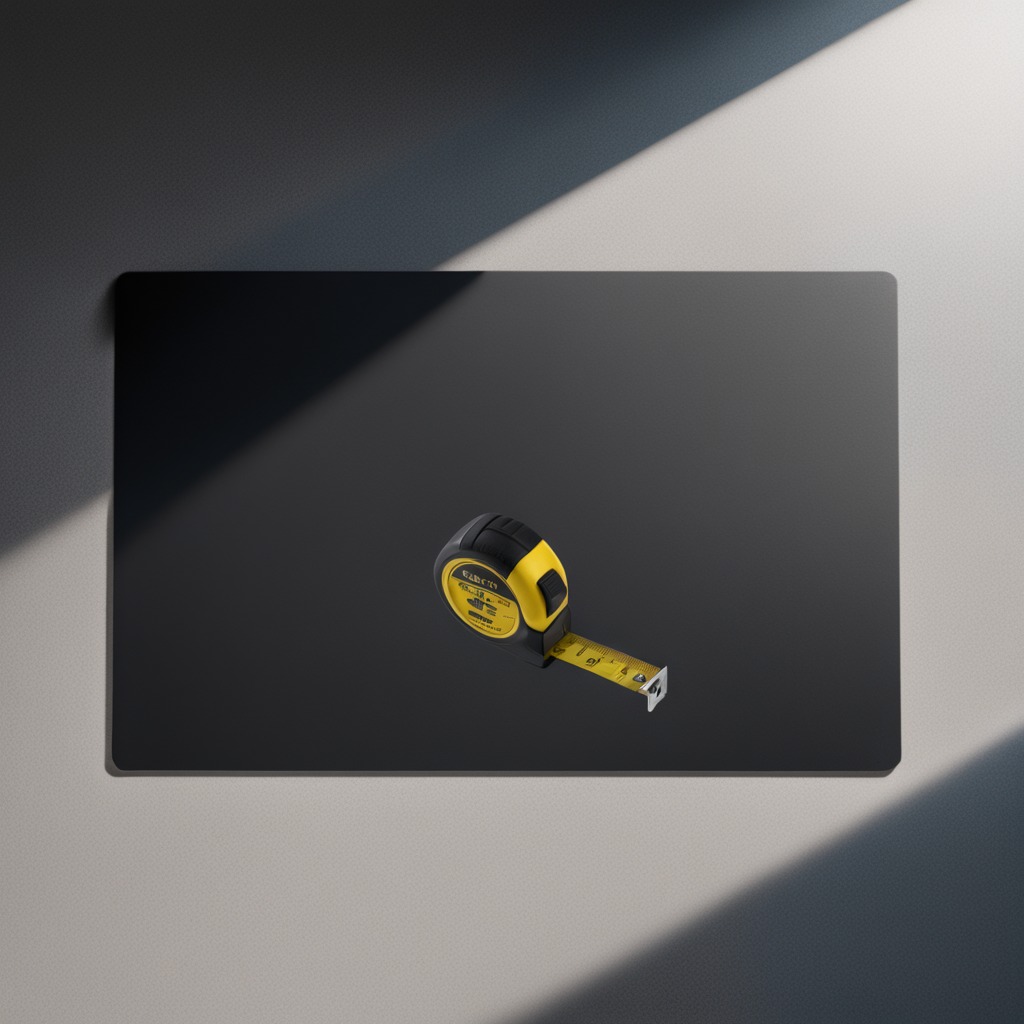
A measuring tape lies on the clean granite tabletop covered with a black rubber mat inside a workshop under bright overhead lighting crisp shadows high clarity worn but beneath the mat